Interaction volume radius: 5 \u00c5
Interaction volume height: 10 \u00c5
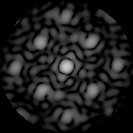
Disorder parameter: 0.3541